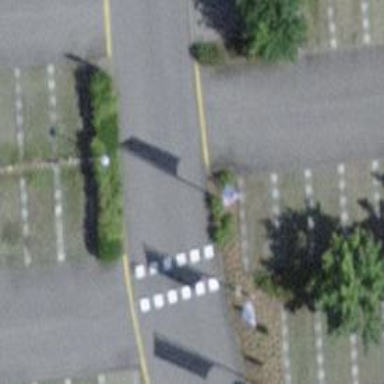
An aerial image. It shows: Flagpole structure.